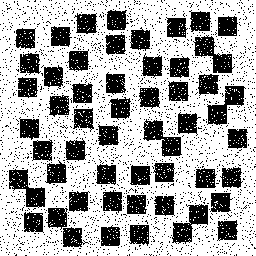
Squares: 56
Triangles: 0
Stars: 0
Total shapes: 56